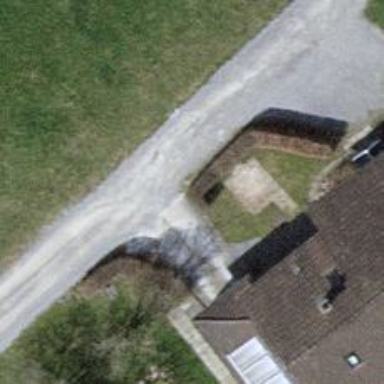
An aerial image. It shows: Hedge barrier.